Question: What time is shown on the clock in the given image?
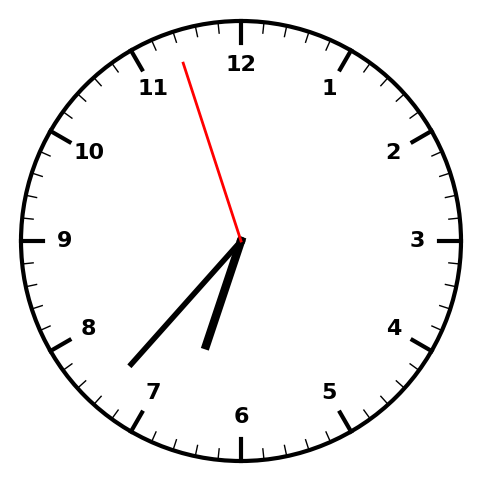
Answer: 06:36:57